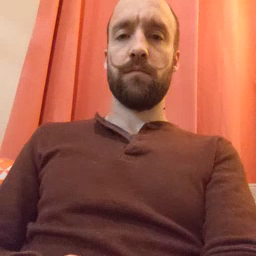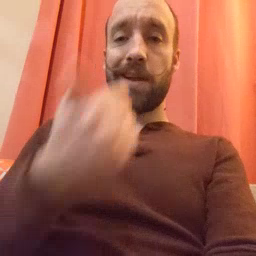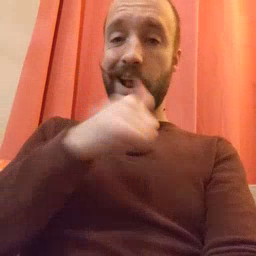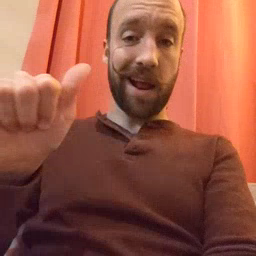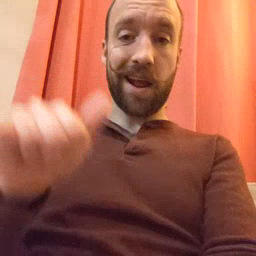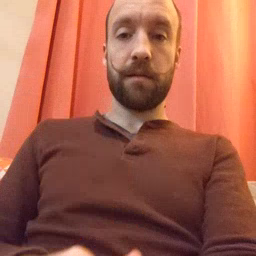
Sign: any